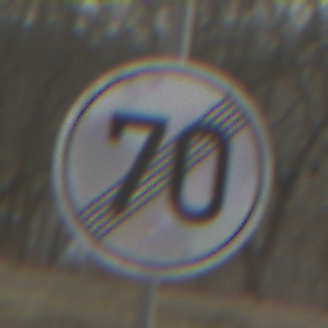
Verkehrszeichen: EndeGeschwindigkeit70
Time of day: MorningAfternoon
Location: Outdoor (Nature)
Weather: PartlyCloudy
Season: Autumn
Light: Natural